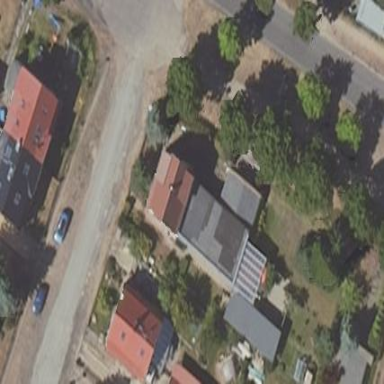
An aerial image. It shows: Residential building with gabled roof.